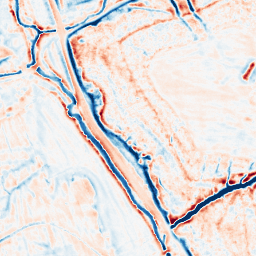
Category: edge_preserving
Decomposition family: bilateral
Decomposition parameters: d: 15
sigma_color: 100
sigma_space: 75
Upsampling method: linear_exact
Upsampling parameters: scale: 4
Upsampling scale: 4